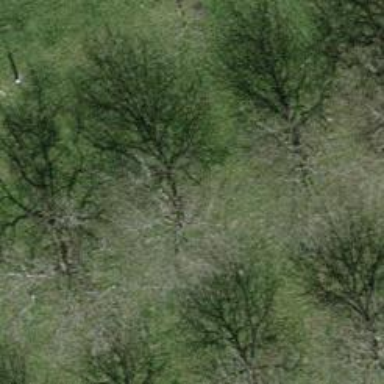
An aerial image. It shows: Urban area featuring tree as natural element.